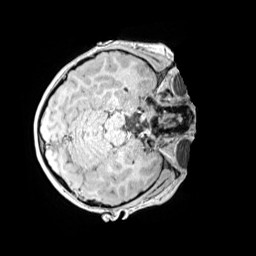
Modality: MP2RAGE
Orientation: axial
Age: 11
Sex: female
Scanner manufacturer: siemens
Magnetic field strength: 3 T
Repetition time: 4 s
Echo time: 0.00299 s